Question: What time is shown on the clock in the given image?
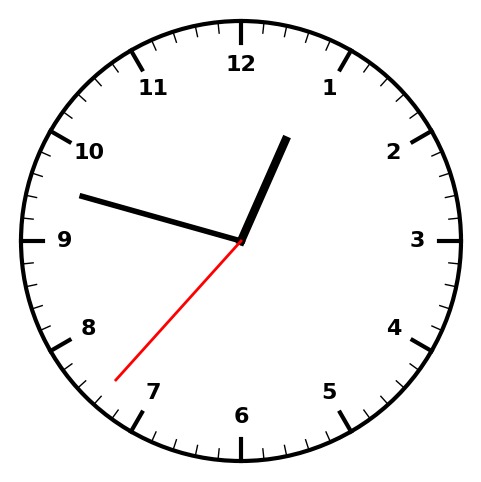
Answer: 12:47:37